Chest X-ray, PA view. Patient: 47 years old, sex M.
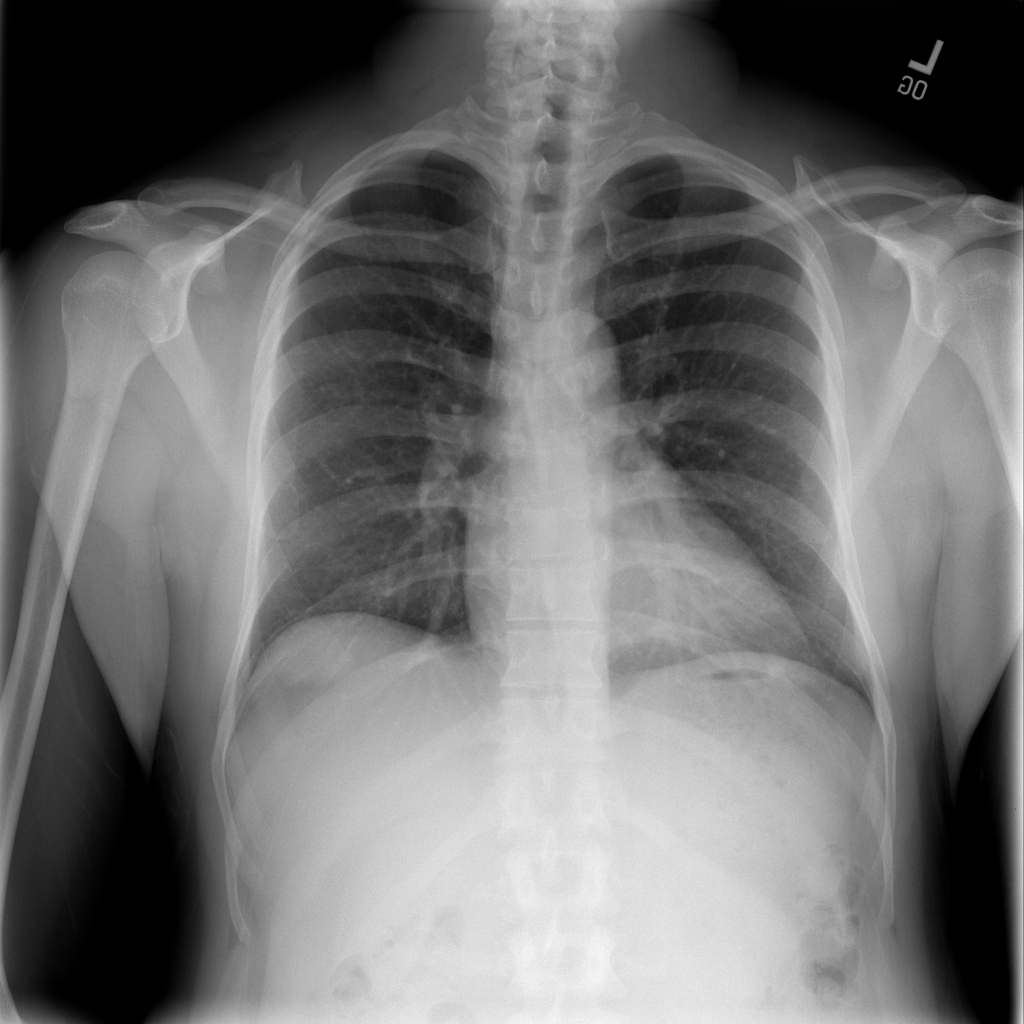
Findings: No Finding